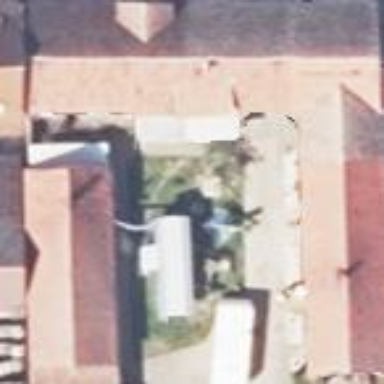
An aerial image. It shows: Simple and straightforward house.